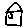
Label: house